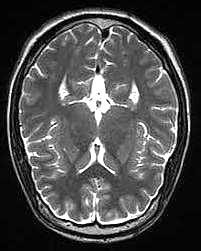
Label: notumor